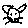
Label: cat